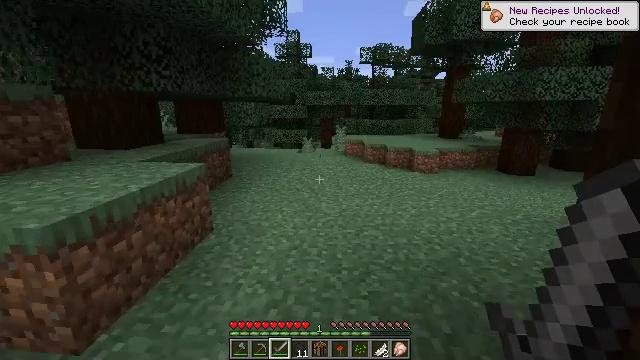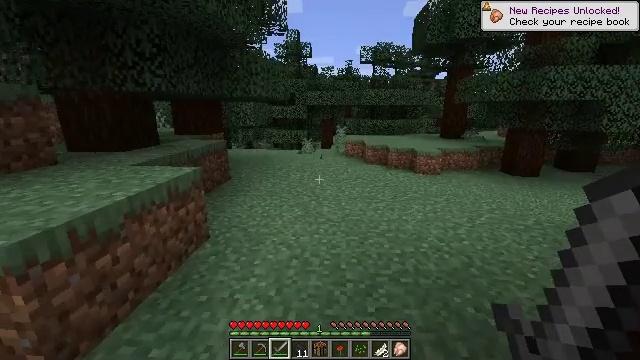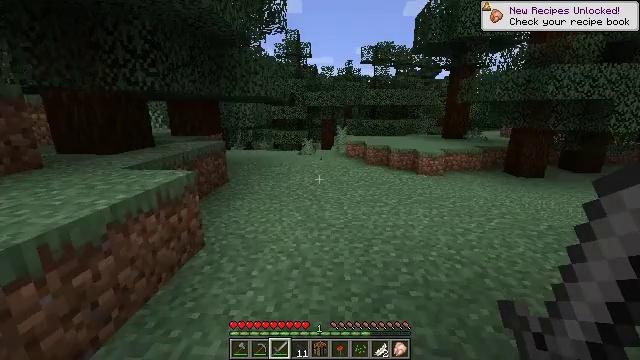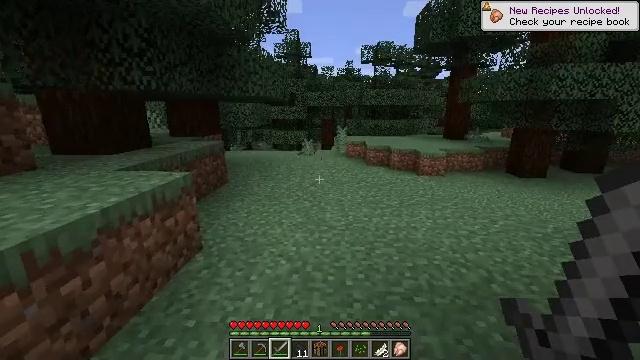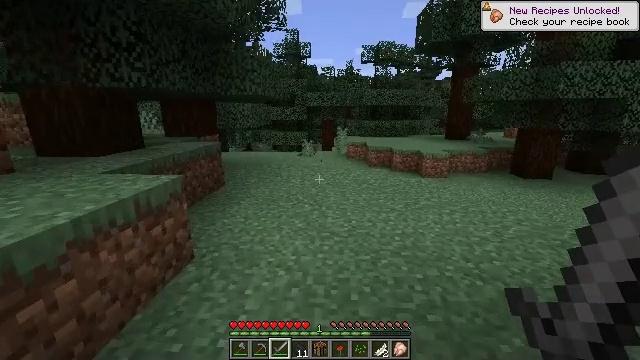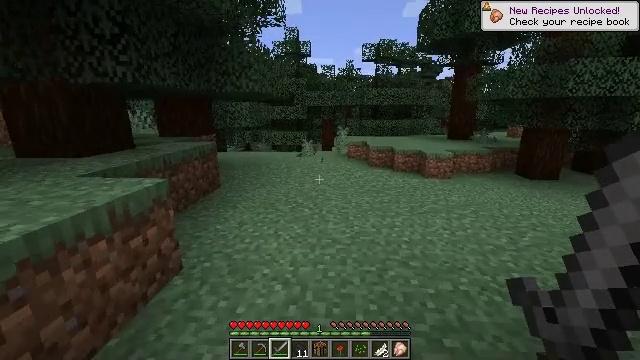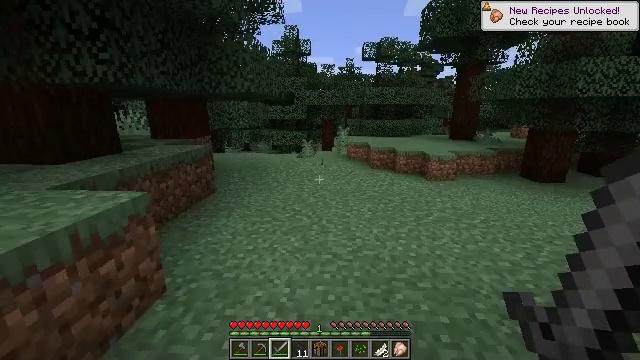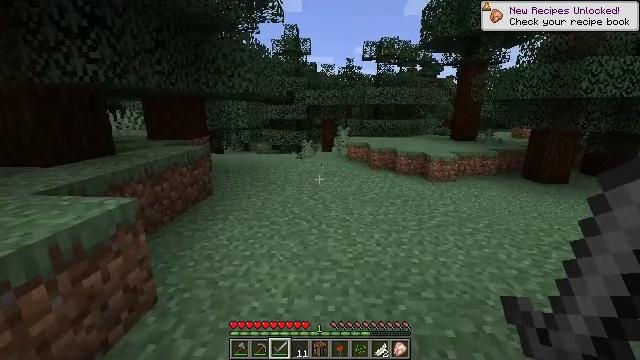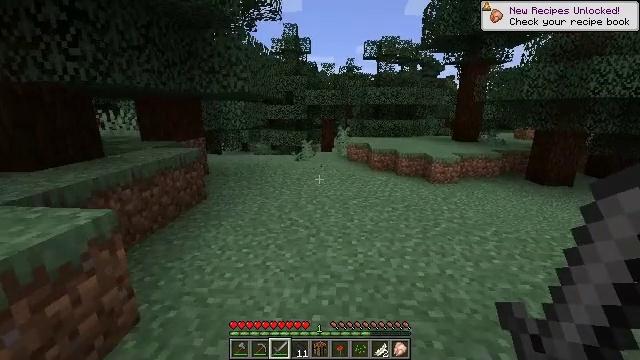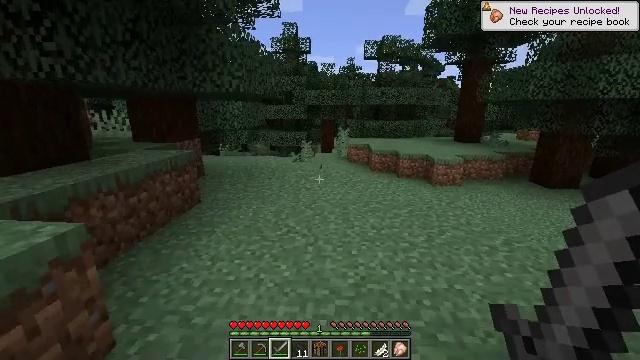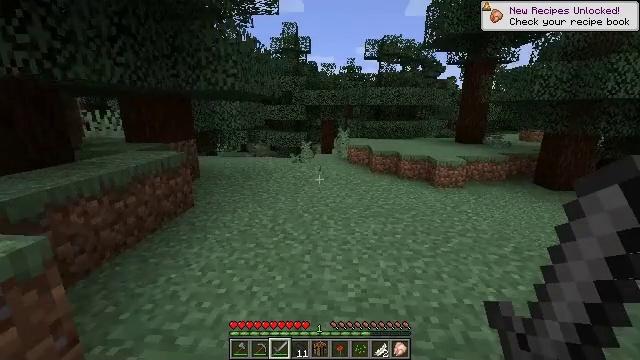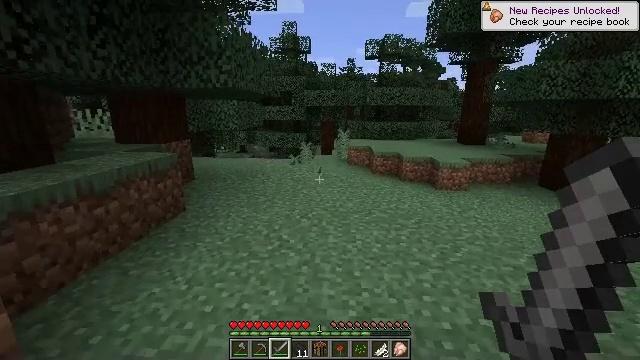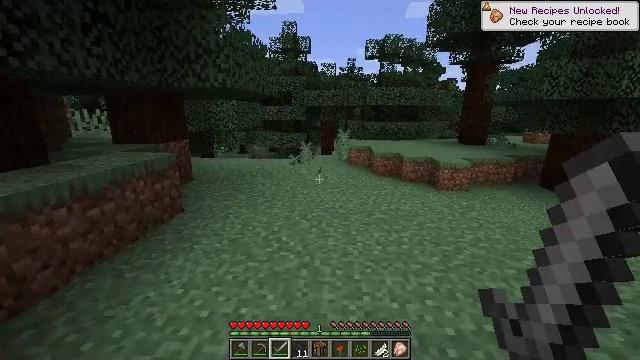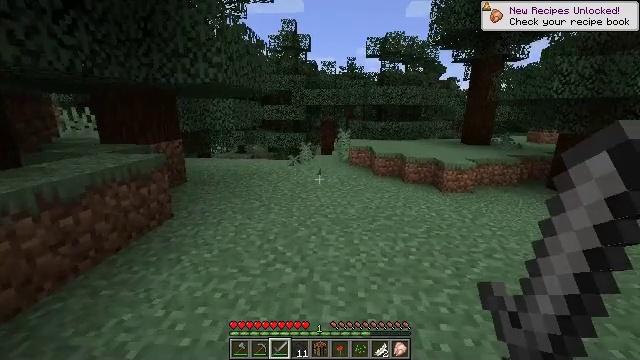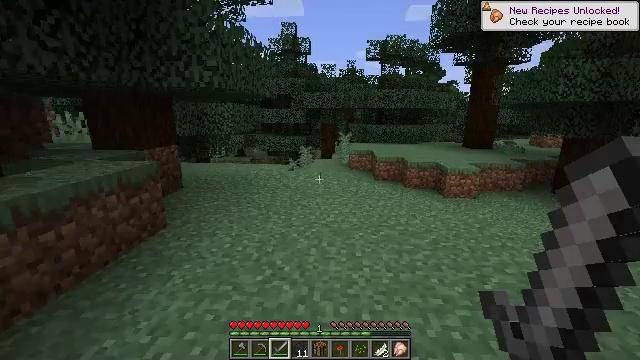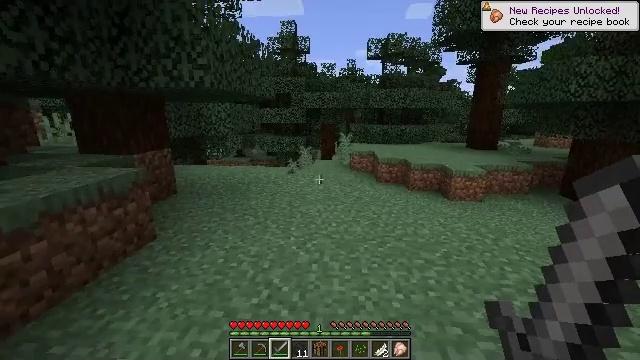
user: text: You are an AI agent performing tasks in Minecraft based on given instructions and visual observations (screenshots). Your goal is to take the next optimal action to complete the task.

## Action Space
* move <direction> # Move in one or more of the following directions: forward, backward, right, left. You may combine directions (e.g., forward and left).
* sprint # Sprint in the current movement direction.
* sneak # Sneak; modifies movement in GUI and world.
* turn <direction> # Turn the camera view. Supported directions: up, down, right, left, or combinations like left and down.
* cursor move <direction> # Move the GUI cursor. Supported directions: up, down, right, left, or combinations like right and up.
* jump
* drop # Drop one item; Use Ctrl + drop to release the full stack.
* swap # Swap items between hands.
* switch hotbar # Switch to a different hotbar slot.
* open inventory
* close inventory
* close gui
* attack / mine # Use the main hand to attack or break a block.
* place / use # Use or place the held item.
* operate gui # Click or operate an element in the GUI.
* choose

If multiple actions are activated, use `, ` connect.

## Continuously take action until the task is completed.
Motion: motion action
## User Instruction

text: Remove the large fern from the terrain.
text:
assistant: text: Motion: move forward
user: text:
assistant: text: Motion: move forward
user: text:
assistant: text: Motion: move forward
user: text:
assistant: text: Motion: move forward
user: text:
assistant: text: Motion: move forward
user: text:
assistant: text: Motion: move forward
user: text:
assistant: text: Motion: move forward
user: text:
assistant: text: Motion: move forward
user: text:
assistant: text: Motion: move forward
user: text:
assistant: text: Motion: move forward
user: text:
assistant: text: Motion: move forward
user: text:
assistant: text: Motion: move forward
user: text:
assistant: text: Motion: move forward
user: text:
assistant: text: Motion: move forward
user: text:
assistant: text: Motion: move forward
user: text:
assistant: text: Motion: move forward
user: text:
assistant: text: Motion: move forward
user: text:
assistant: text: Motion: move forward
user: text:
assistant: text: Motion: move forward
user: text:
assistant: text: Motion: move forward
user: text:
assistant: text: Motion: move forward, turn left and down
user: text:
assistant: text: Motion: move forward, turn right
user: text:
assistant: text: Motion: move forward, turn right and up
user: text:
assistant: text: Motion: move forward
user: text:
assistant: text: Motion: move forward
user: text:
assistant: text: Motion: move forward, turn down
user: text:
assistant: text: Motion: move forward, turn left and down
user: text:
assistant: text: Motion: move forward, turn left and down
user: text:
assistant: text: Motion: move forward
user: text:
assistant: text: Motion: move forward, turn left and up